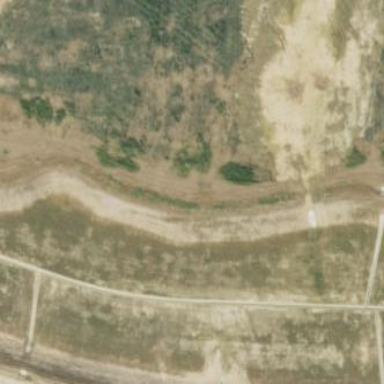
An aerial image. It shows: Retention basin containing natural water.